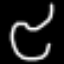
Label: squiggle